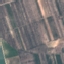
Label: PermanentCrop